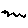
Label: zigzag